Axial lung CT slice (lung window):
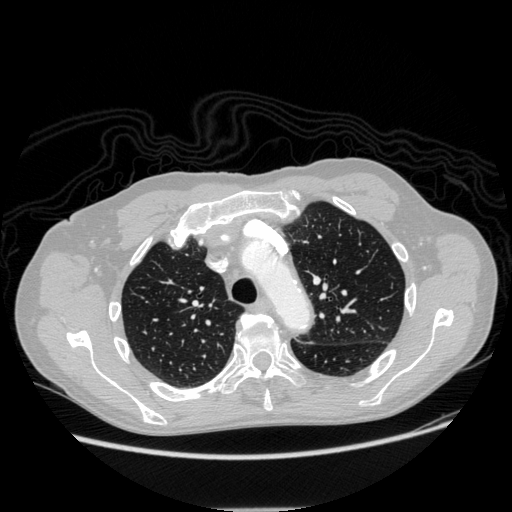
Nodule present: no